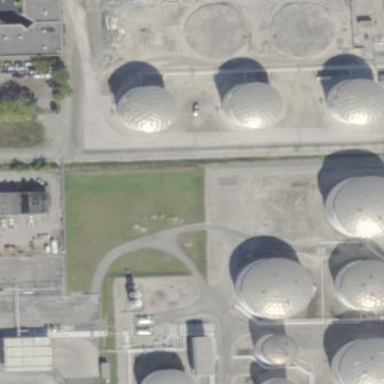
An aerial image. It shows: Industrial area designated as petroleum terminal.